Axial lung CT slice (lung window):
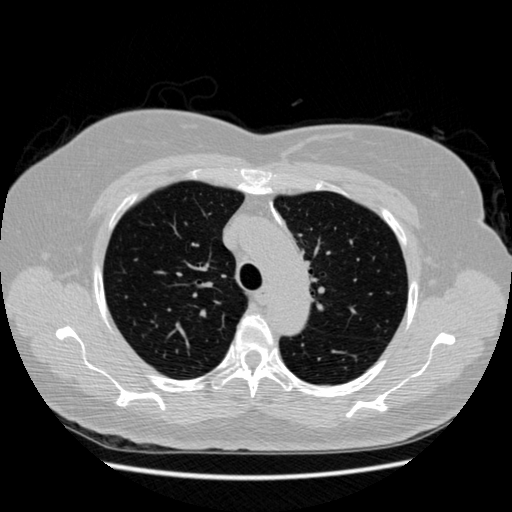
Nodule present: no